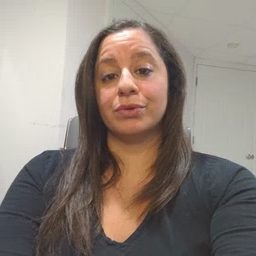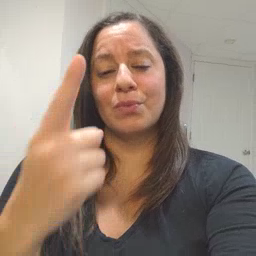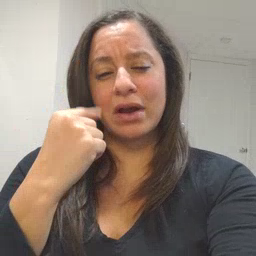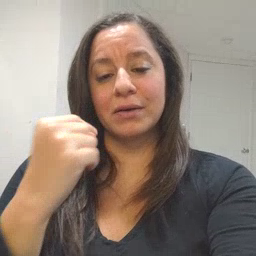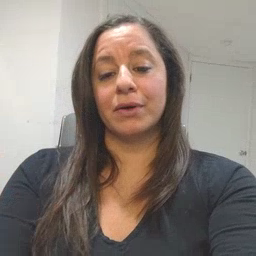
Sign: cry